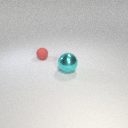
small red rubber sphere behind large cyan metal sphere